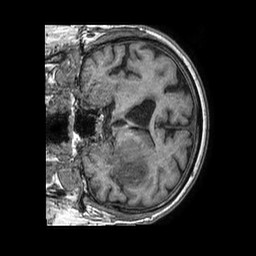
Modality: T1w
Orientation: coronal
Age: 74
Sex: male
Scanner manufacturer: philips
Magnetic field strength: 1.5 T
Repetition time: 0.00755 s
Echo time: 0.003426 s